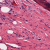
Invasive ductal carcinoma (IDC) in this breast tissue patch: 1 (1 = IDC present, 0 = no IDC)